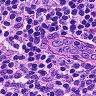
Metastatic tissue present: no